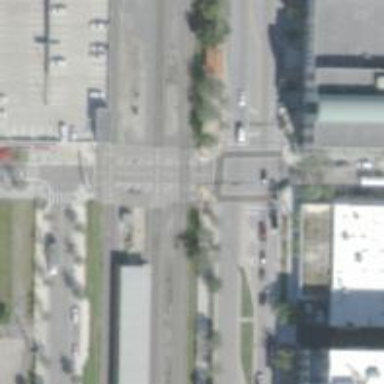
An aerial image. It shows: Railway crossing.